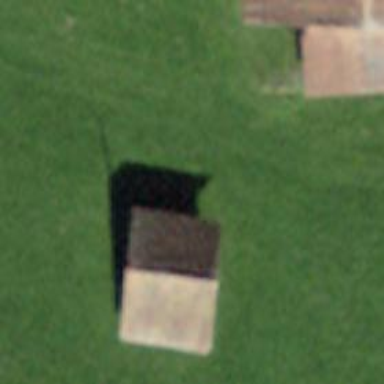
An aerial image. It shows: Barn.